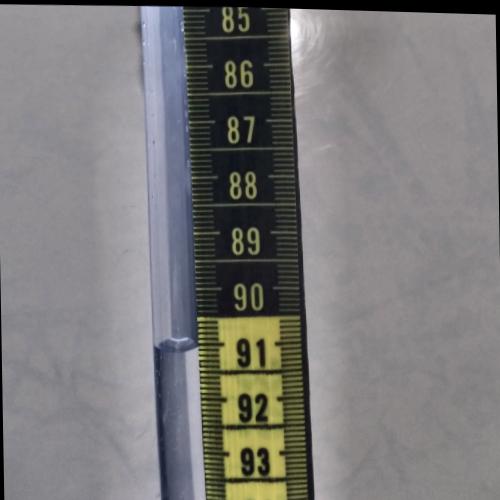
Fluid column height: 91.0 cm